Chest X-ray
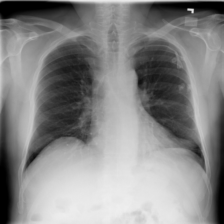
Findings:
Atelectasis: negative
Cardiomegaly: negative
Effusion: negative
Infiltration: negative
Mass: negative
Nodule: negative
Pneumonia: negative
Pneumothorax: negative
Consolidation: negative
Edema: negative
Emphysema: negative
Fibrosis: negative
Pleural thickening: negative
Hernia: negative